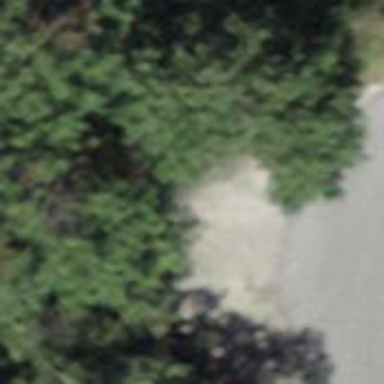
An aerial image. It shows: Bench.